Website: home-depot
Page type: billing-address
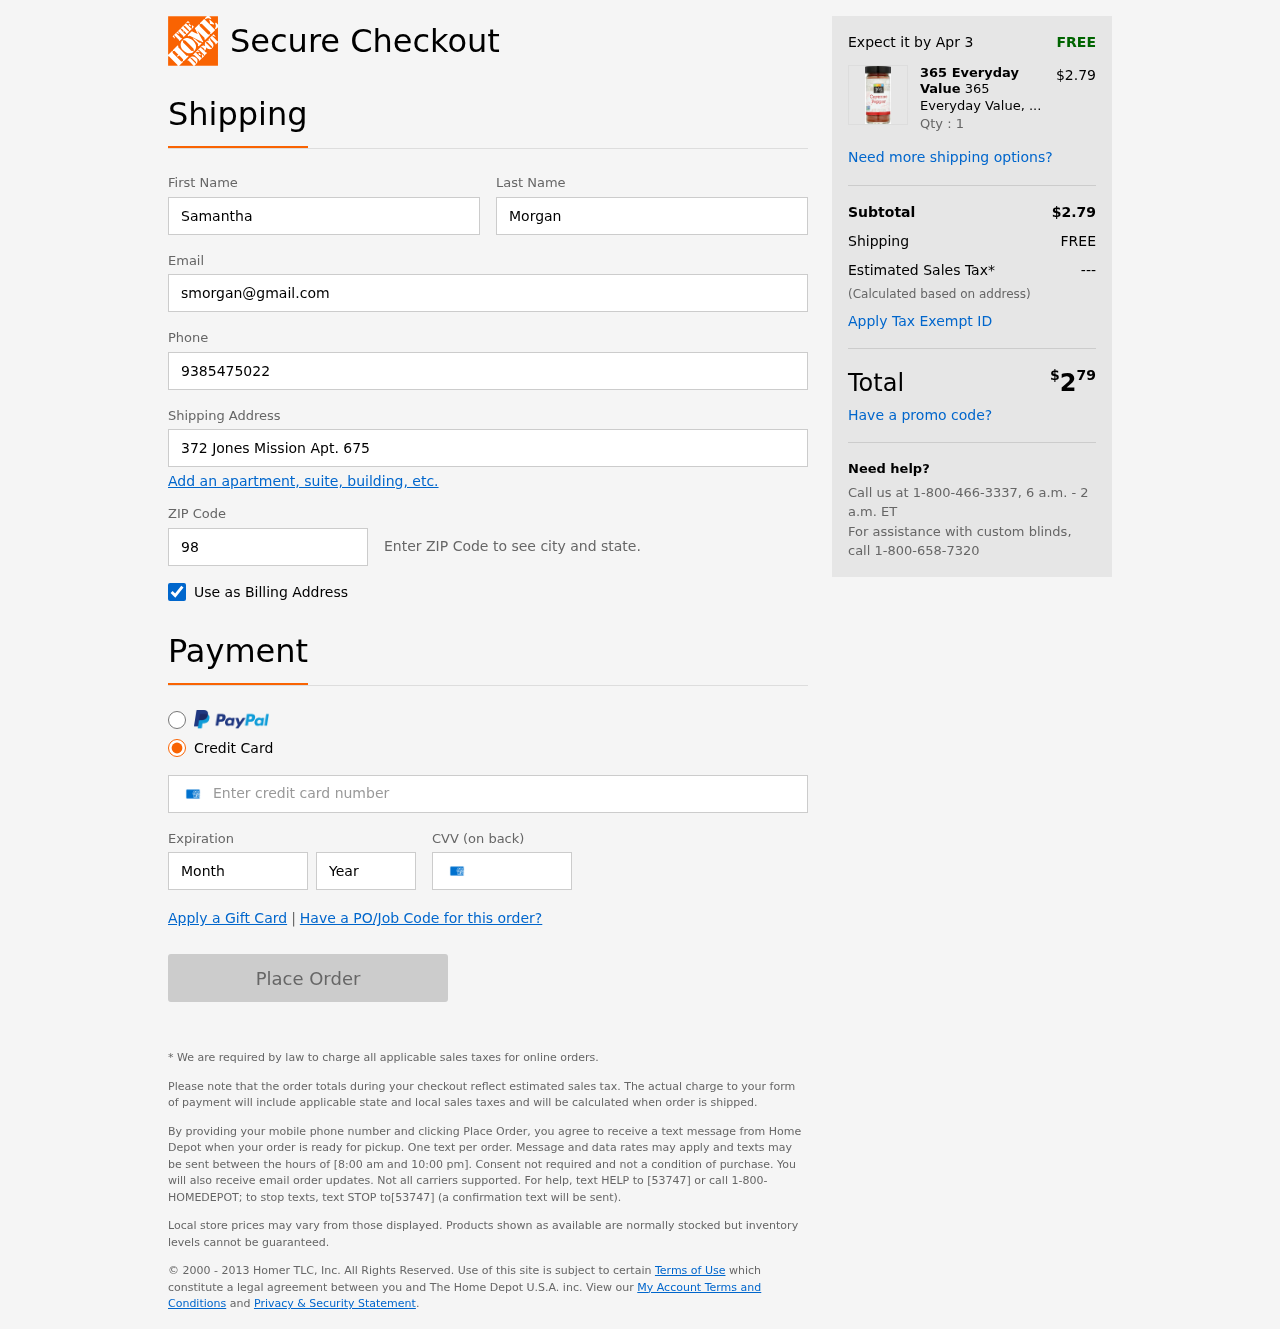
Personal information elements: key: PII_FIRSTNAME
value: Samantha
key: PII_LASTNAME
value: Morgan
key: PII_EMAIL
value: smorgan@gmail.com
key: PII_PHONE
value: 9385475022
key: PII_STREET
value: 372 Jones Mission Apt. 675
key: PII_POSTCODE
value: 98017
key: PII_CARD_NUMBER
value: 3425 5849 2455 260
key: PII_CARD_EXPIRY_MONTH
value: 02
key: PII_CARD_CVV
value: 2739
Product elements: key: PRODUCT1_BRAND
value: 365 Everyday Value
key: PRODUCT1_NAME
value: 365 Everyday Value, Cayenne Pepper, 1.76 oz
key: PRODUCT1_PRICE
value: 2.79
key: PRODUCT1_QUANTITY
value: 1
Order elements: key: ORDER_DELIVERY_DATE
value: Apr 3
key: ORDER_SUBTOTAL
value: $2.79
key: ORDER_SHIPPING_COST
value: FREE
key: ORDER_TAX
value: ---
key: ORDER_TOTAL2
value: $279